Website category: university
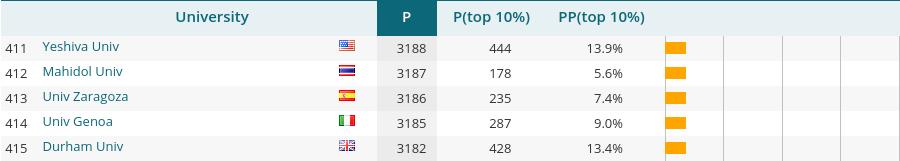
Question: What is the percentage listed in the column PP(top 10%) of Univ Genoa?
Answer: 9.0%

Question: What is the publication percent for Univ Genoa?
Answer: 9.0%

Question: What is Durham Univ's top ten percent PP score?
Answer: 13.4%

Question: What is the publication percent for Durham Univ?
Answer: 13.4%

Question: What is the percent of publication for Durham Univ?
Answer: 13.4%

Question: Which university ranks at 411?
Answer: Yeshiva Univ

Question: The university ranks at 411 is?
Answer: Yeshiva Univ

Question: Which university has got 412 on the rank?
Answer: Mahidol Univ

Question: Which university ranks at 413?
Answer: Univ Zaragoza

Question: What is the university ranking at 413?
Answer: Univ Zaragoza

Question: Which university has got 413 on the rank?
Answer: Univ Zaragoza

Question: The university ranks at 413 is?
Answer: Univ Zaragoza

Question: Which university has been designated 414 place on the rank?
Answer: Univ Genoa

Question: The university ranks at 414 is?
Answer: Univ Genoa

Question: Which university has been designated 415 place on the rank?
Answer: Durham Univ

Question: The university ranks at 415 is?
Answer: Durham Univ

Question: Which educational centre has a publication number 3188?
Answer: Yeshiva Univ

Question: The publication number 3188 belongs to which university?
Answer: Yeshiva Univ

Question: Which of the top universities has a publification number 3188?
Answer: Yeshiva Univ

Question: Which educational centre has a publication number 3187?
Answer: Mahidol Univ

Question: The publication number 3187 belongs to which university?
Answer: Mahidol Univ

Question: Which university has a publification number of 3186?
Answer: Univ Zaragoza

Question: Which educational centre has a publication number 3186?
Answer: Univ Zaragoza

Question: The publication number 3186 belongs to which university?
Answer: Univ Zaragoza

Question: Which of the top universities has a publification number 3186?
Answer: Univ Zaragoza

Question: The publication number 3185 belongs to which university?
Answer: Univ Genoa

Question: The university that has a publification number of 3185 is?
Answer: Univ Genoa

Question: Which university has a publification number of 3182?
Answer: Durham Univ

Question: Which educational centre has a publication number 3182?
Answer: Durham Univ

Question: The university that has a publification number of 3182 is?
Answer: Durham Univ

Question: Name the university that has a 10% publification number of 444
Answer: Yeshiva Univ

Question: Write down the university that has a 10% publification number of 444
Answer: Yeshiva Univ

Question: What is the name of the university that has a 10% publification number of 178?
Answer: Mahidol Univ

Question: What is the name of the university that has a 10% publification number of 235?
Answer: Univ Zaragoza

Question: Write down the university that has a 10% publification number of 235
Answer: Univ Zaragoza

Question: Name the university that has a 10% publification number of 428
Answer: Durham Univ

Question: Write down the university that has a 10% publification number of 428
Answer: Durham Univ